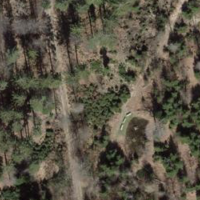
EUNIS habitat code: 43
Species observed at this site:
Pteridium aquilinum